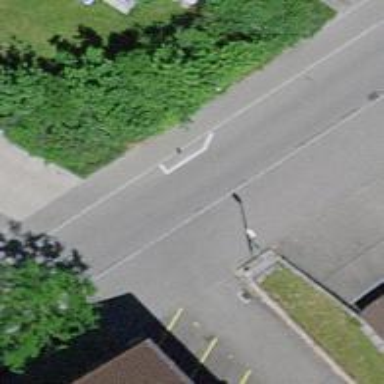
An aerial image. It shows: Concrete driveway serving as service road.